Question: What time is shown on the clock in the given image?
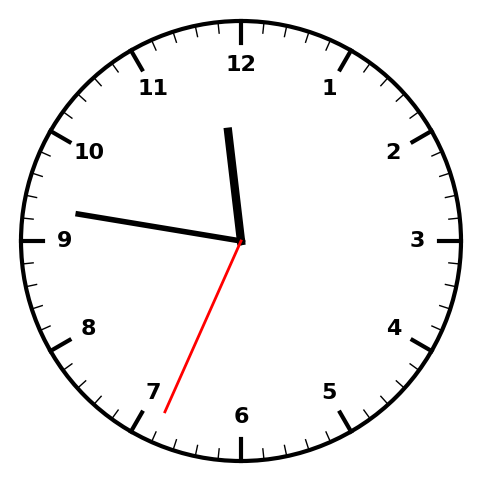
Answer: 11:46:34